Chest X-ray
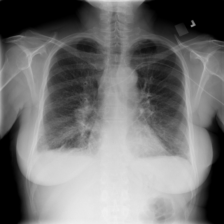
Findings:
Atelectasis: negative
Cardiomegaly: negative
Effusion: negative
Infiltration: negative
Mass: negative
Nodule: negative
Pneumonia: negative
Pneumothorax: negative
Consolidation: negative
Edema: positive
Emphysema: negative
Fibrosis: negative
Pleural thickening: negative
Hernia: negative